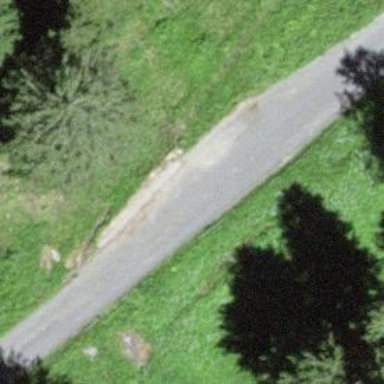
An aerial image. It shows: Passing place on the road.